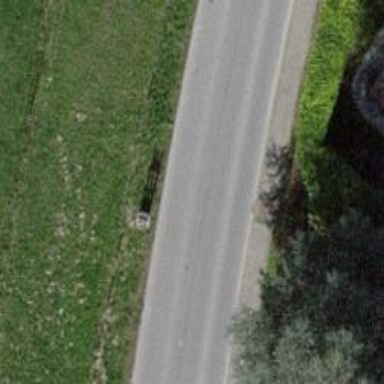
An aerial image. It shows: Tertiary road.